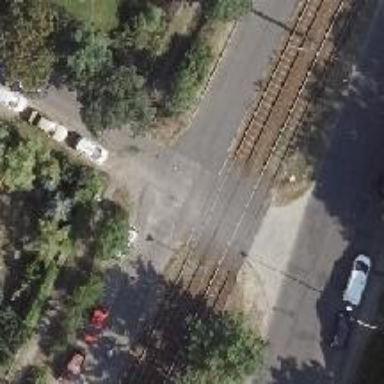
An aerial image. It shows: Tram level crossing on railway.